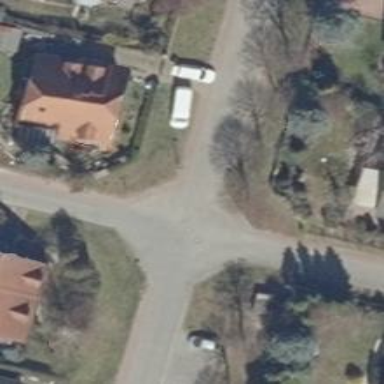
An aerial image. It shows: Residential road with sidewalk on the left side.